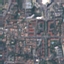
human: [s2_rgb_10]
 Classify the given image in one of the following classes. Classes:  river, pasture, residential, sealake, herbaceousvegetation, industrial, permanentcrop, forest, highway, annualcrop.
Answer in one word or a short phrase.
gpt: Residential